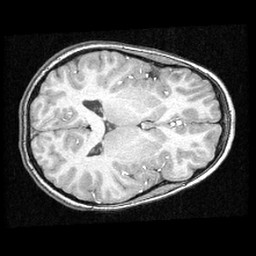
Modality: T1w
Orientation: axial
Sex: female
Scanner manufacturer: ge
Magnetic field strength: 1.5 T
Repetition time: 21 s
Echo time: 0.008 s